Interaction volume radius: 10 \u00c5
Interaction volume height: 40 \u00c5
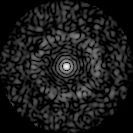
Disorder parameter: 0.8299